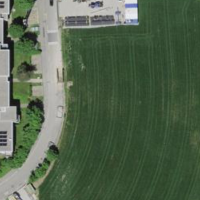
EUNIS habitat code: 55
Species observed at this site:
Linaria vulgaris